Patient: sex M, age 55
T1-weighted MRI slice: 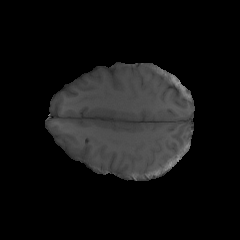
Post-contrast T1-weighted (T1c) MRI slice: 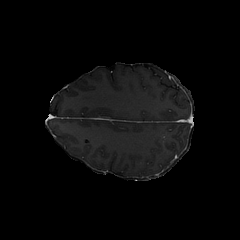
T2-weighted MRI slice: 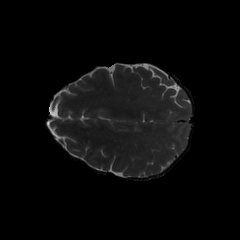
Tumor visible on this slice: no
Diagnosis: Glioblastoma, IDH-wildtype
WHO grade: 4